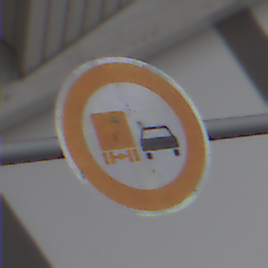
Verkehrszeichen: UeberholverbotKraftfahrzeuge
Umgebung: Roofed, Urban
Tageszeit: MorningAfternoon
Wetter: PartlyCloudy
Licht: Natural
Jahreszeit: NotSpecified
Kontrast: MediumContrast